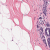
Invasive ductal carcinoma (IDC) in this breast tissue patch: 0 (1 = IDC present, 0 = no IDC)